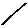
Label: line